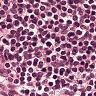
Metastatic tissue present: no